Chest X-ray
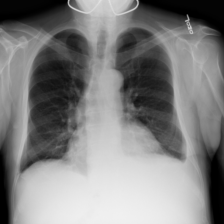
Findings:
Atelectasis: positive
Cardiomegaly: negative
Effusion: positive
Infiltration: negative
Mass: negative
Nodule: negative
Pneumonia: negative
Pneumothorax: negative
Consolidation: negative
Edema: negative
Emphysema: negative
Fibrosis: negative
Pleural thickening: negative
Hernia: negative